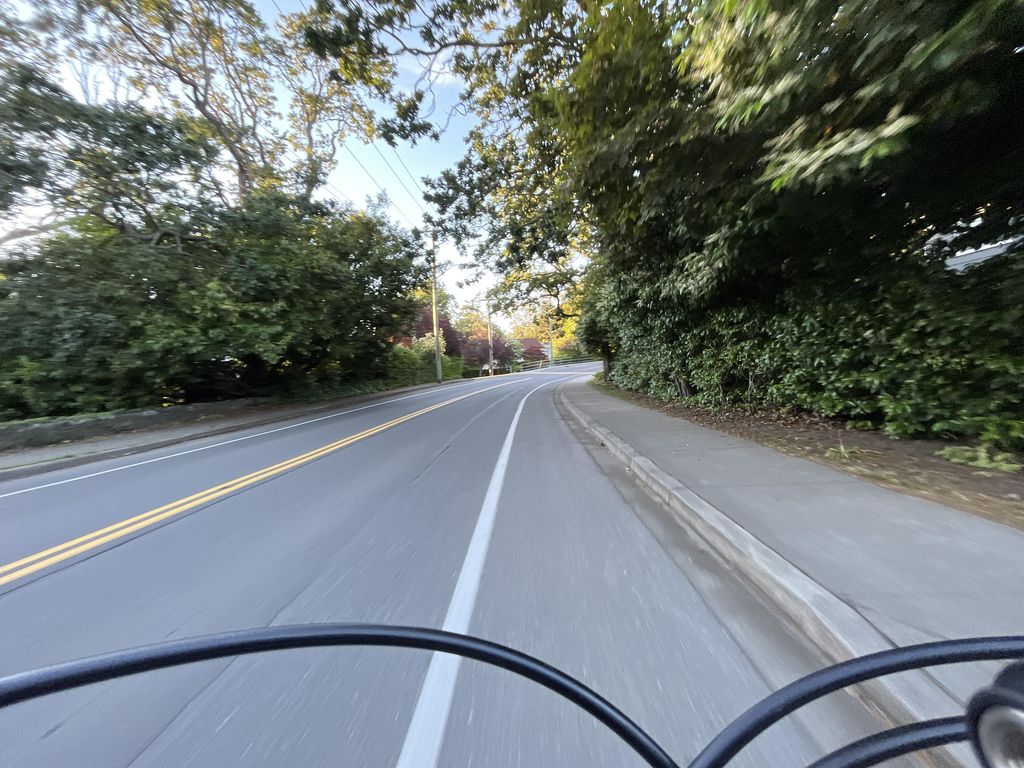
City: victoria